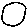
Label: circle